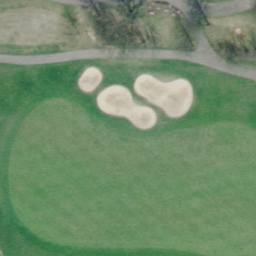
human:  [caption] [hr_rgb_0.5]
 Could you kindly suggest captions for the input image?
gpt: There are turfs and some bunkers in the golf course .

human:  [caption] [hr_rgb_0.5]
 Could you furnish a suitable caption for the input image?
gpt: This is a part of a golf course with green turfs and some bunkers .

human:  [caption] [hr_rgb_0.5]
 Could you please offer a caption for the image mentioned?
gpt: A part of a golf course with green turfs and some bunkers .

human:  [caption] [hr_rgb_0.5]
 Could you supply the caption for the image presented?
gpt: A part of a golf course with green turfs and some bunkers and a trail cross the turfs .

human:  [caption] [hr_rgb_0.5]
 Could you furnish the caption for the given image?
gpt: Green turfs and some bunkers with a trail cross the turfs in the golf course .